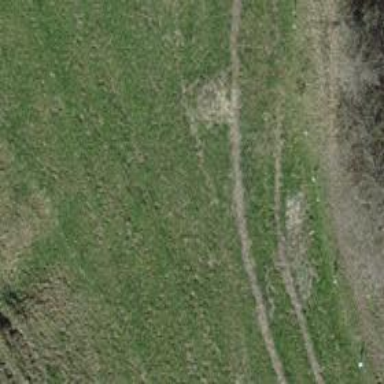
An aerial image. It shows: Track with grade 2 gravel surface.